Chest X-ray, AP view. Patient: 52 years old, sex M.
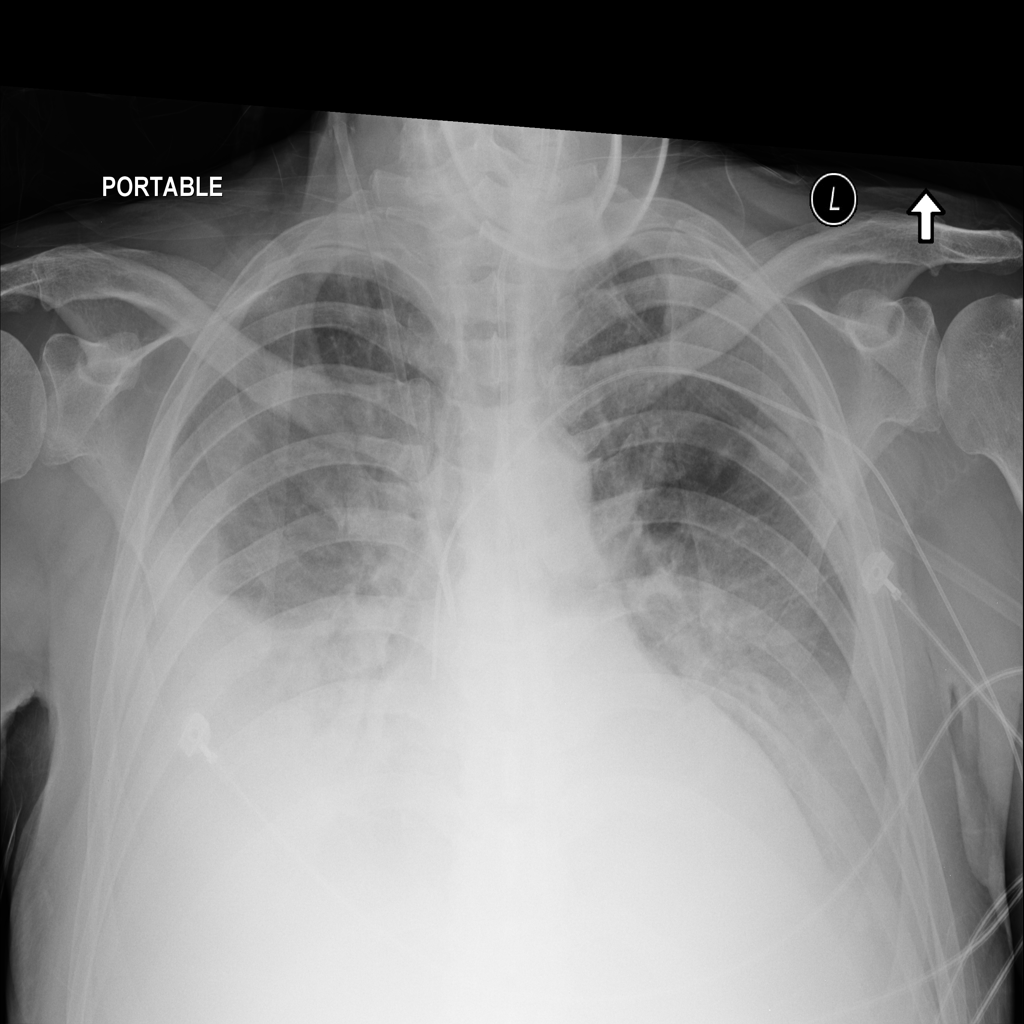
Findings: Effusion, Infiltration